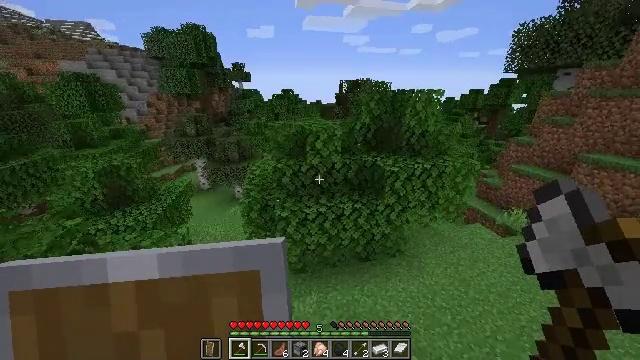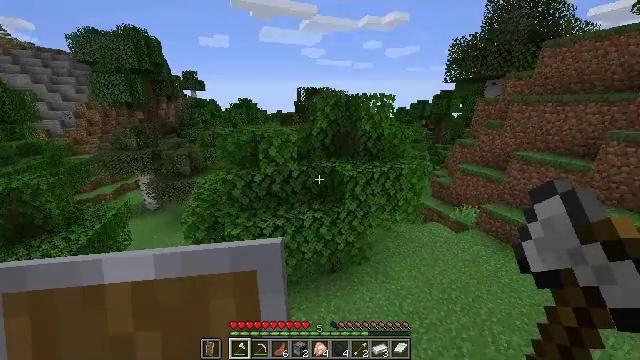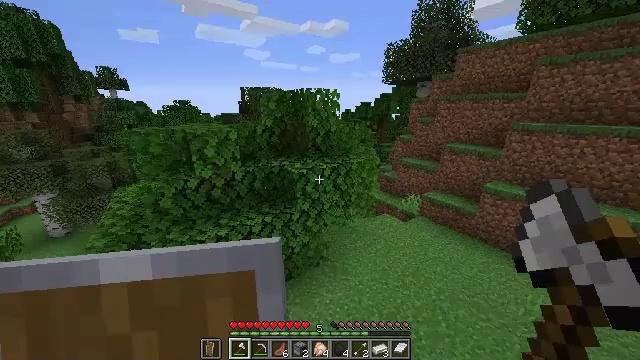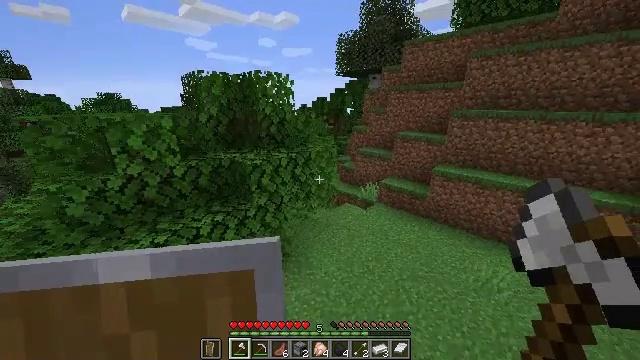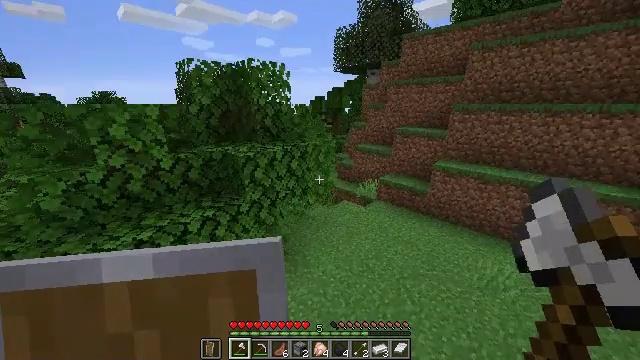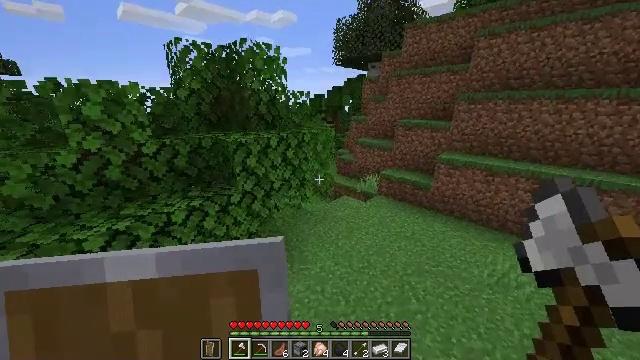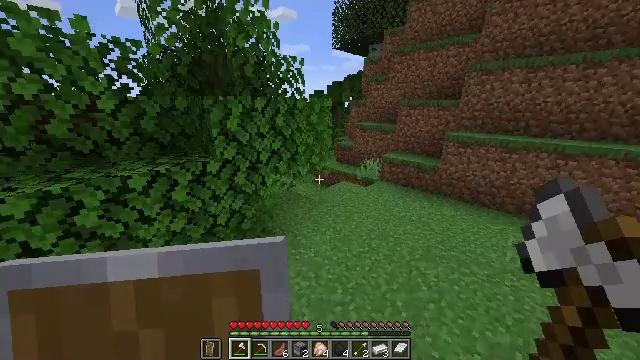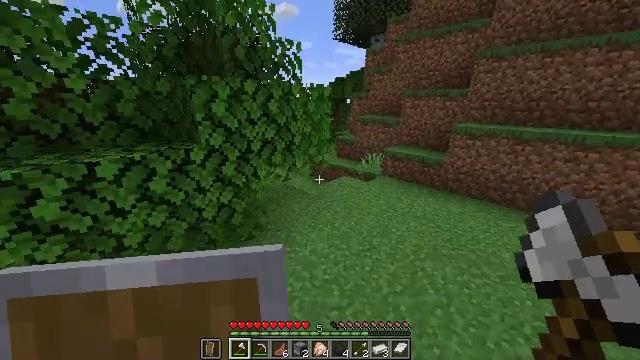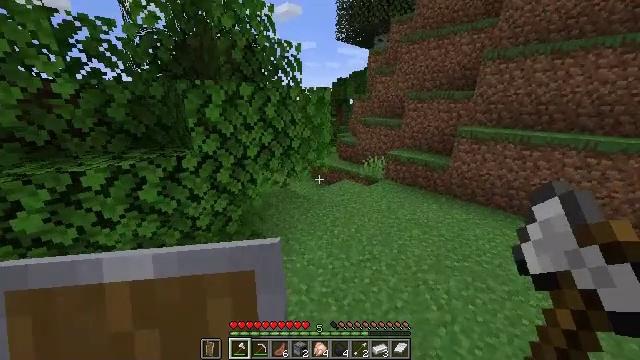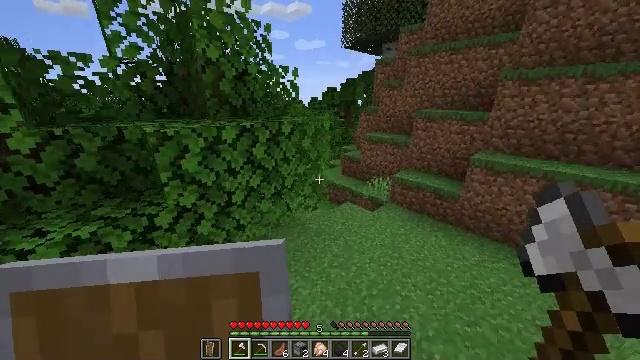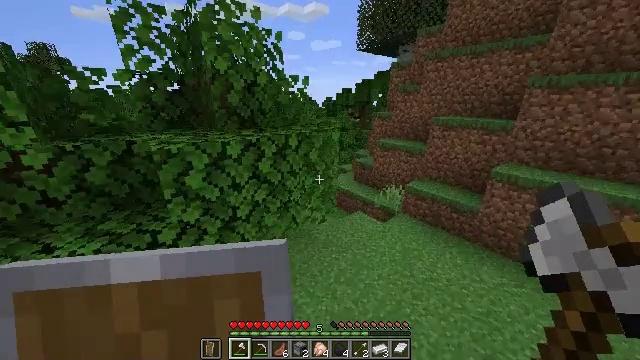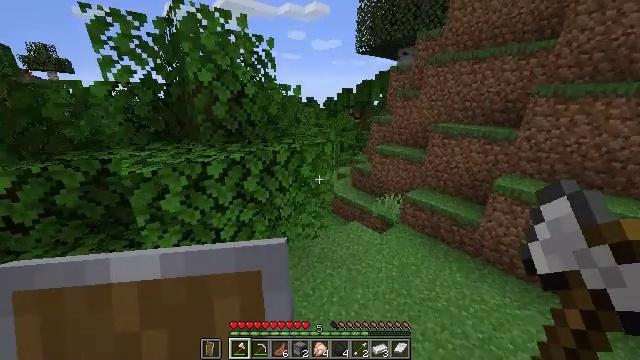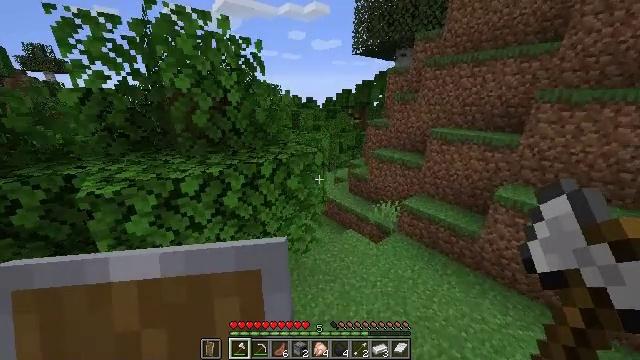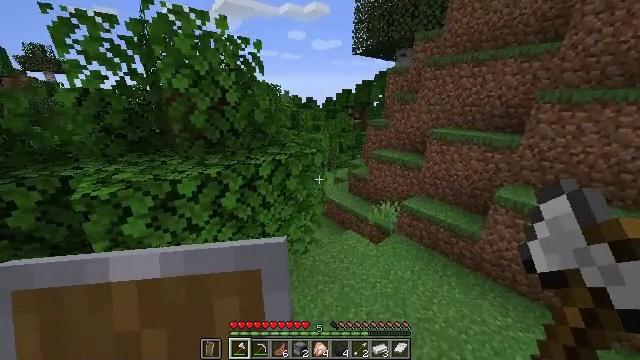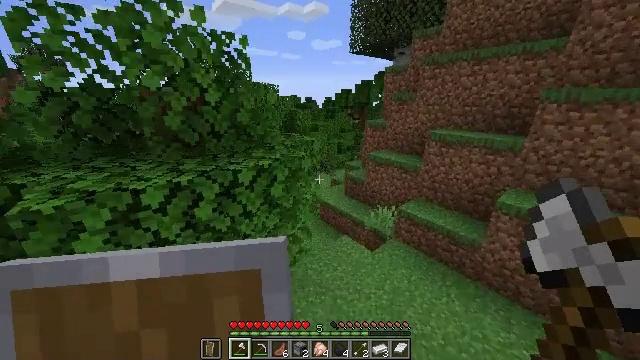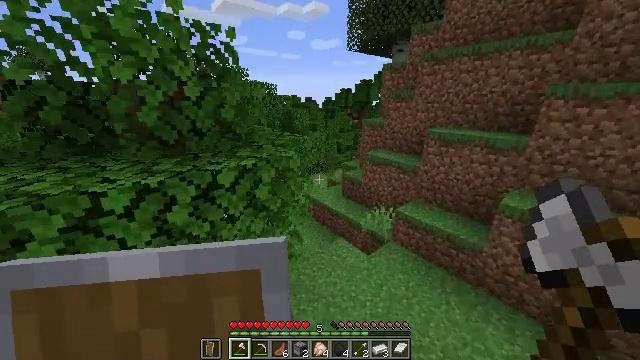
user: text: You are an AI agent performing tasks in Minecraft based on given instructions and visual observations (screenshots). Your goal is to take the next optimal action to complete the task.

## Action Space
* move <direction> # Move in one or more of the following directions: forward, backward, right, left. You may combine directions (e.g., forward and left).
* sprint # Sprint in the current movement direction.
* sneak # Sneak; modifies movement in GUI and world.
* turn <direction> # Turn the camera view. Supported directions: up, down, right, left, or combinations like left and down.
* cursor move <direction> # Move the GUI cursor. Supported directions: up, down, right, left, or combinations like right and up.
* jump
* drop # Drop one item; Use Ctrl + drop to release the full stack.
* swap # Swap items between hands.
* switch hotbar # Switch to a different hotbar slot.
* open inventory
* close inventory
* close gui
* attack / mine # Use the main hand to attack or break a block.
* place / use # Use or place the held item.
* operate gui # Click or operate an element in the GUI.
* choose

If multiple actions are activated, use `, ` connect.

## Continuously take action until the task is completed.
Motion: motion action
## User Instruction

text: Cut down the sugar cane stalks.
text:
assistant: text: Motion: move forward and move right, sprint, turn right and up, jump
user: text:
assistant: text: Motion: move forward and move right, sprint, turn right, jump
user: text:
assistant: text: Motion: move forward and move right, sprint, turn right and down, jump
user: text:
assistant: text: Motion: move forward and move right, sprint, jump
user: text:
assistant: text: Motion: move forward and move right, sprint, jump
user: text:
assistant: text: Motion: move forward and move right, sprint, jump
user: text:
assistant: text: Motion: move forward and move right, sprint, jump
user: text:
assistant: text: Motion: move forward and move right, sprint, jump
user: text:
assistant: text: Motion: move forward and move right, sprint, turn left, jump
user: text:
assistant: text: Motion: move forward and move right, sprint, turn left, jump
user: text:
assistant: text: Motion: move forward and move right, sprint, jump
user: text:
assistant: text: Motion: move forward and move right, sprint, jump
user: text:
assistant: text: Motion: move forward and move right, sprint, jump
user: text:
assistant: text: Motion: move forward and move right, sprint, jump
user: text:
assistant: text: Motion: move forward and move right, sprint, jump
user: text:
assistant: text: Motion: move forward and move right, sprint, jump
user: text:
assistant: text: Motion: move forward, sprint, turn left, jump
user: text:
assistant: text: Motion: move forward, sprint, turn left, jump
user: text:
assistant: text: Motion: move forward, sprint, turn left, jump
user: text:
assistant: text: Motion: move forward, sprint, jump
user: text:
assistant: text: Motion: move forward, sprint, jump
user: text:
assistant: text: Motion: move forward, sprint, jump
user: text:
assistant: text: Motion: move forward, sprint, turn right and down, jump
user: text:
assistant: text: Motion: move forward, sprint, turn right, jump
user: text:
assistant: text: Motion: move forward, sprint, turn right, jump
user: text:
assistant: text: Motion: move forward, sprint, jump
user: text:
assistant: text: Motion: move forward, sprint, jump
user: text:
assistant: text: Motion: move forward, sprint, jump
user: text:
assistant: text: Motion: move forward, sprint, jump
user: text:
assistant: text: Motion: move forward, sprint, jump